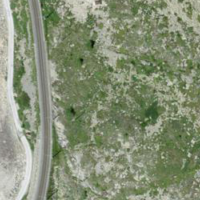
EUNIS habitat code: 31
Species observed at this site:
Bartsia alpina